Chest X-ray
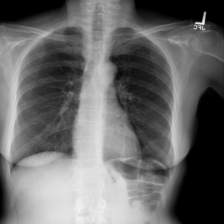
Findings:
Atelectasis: positive
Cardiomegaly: negative
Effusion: negative
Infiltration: negative
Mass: negative
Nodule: negative
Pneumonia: negative
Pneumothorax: negative
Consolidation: negative
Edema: negative
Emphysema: negative
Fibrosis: negative
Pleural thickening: negative
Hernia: negative